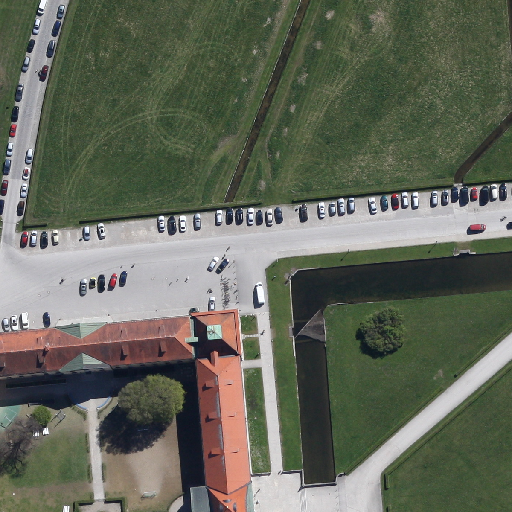
Referring expression: vehicle